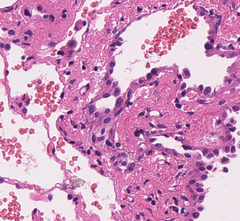
Tumor epithelial tissue: yes
Tumor-associated stroma tissue: yes
Normal tissue: no